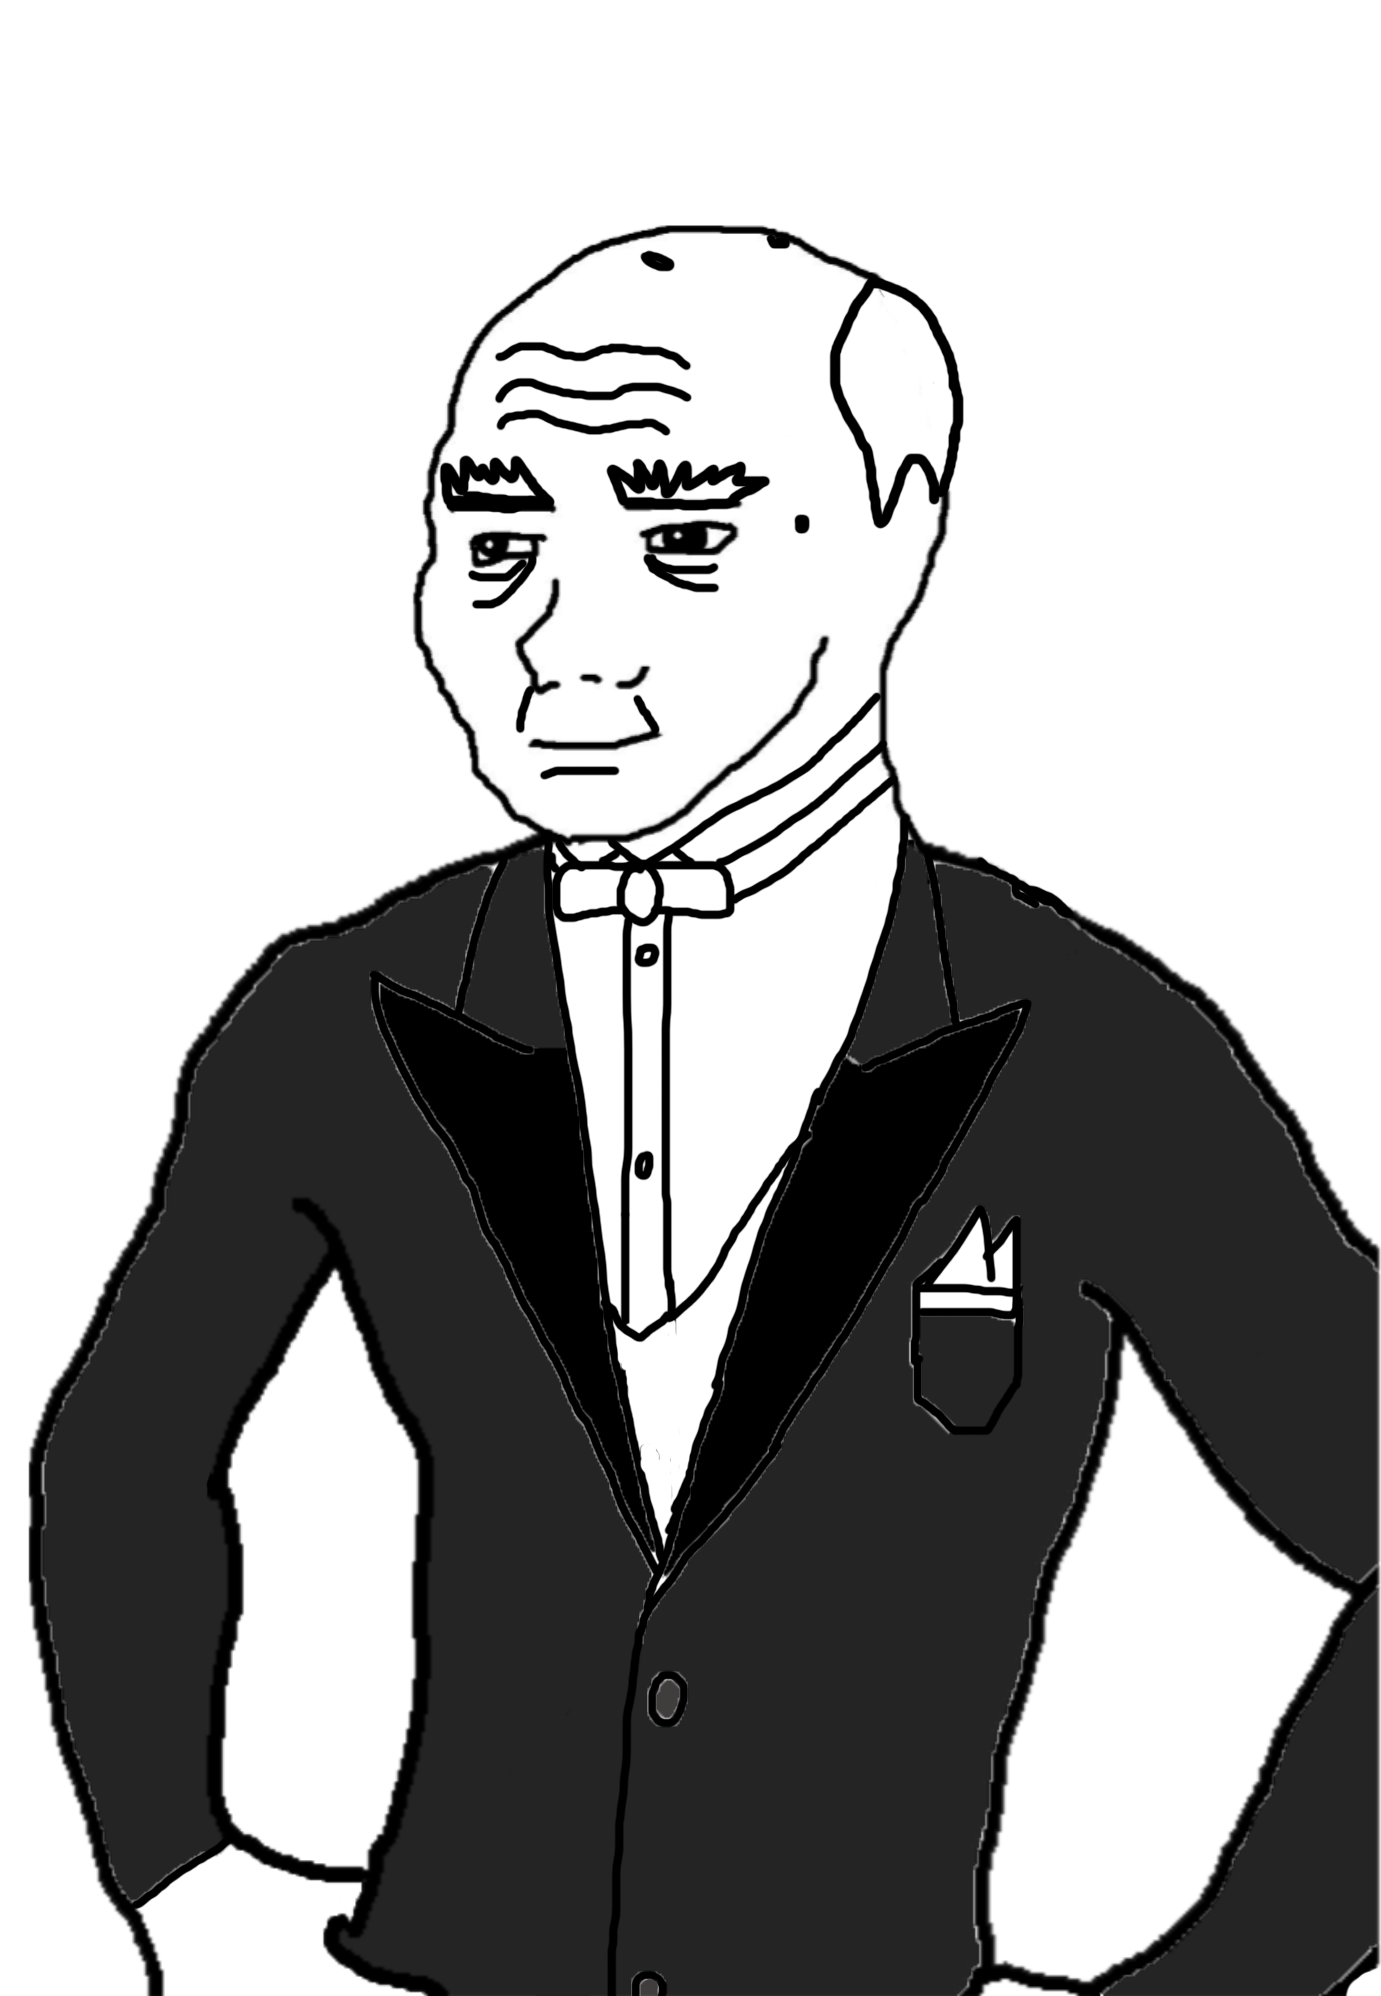
Label: 5_Stronkjak